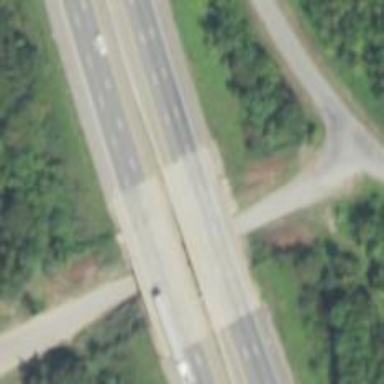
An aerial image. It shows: Beam-structured bridge on motorway.